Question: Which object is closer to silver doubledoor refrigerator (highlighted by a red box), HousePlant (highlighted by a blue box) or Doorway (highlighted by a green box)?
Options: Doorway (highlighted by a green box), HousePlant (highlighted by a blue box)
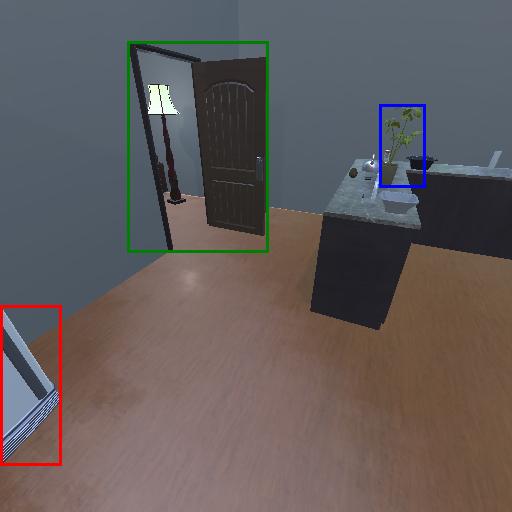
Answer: Doorway (highlighted by a green box)